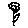
Label: flower